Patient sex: F
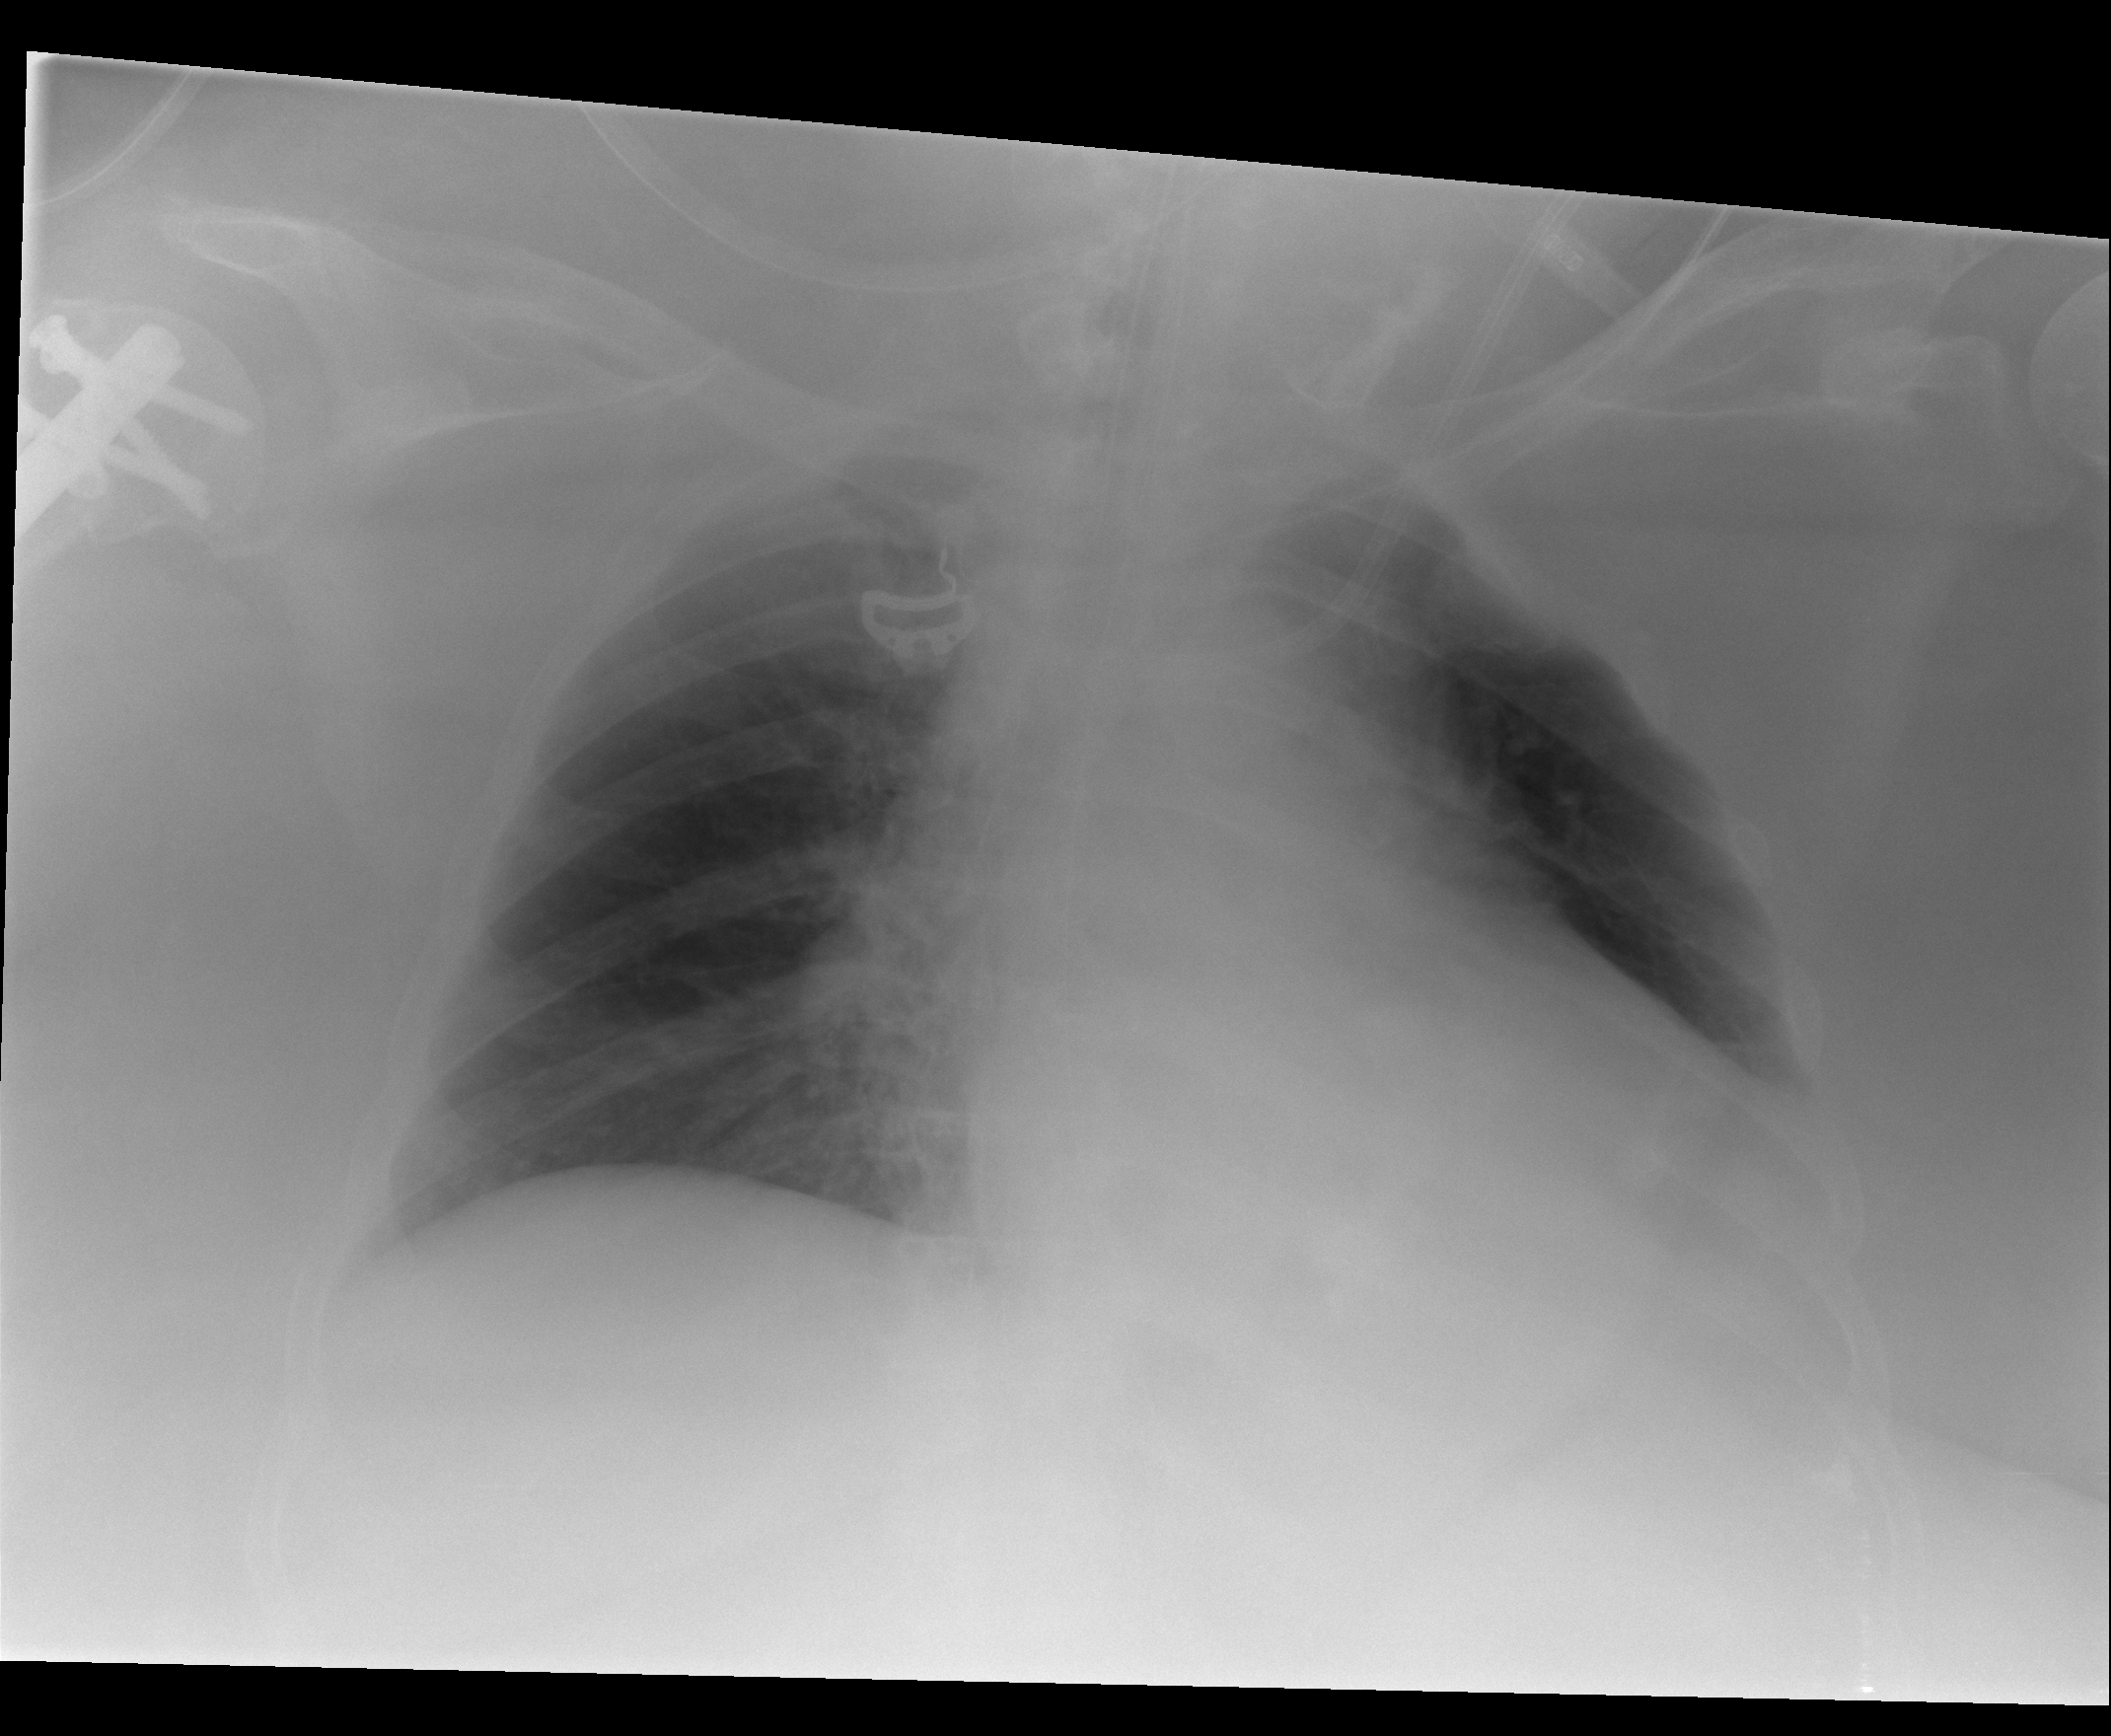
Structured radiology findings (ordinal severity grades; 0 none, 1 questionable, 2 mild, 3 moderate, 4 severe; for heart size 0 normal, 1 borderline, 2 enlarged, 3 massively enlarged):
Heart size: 3
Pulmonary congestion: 0
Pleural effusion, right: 0
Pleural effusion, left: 1
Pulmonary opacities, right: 0
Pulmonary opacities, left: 0
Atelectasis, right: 2
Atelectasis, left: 2